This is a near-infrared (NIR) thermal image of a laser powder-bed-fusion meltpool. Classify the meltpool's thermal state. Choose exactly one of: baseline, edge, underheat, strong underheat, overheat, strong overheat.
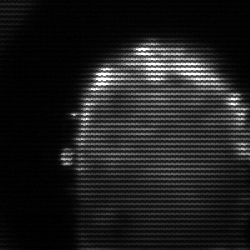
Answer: baseline